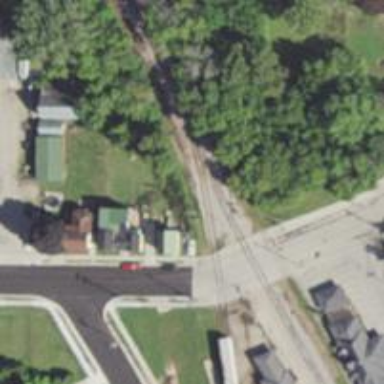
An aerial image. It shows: Crossing for the railway.